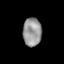
Tissue: lung
Cell type: Epithelial cells
Senescence score: 0.1896
Nuclear area (px): 514
Mean DAPI intensity: 150.881